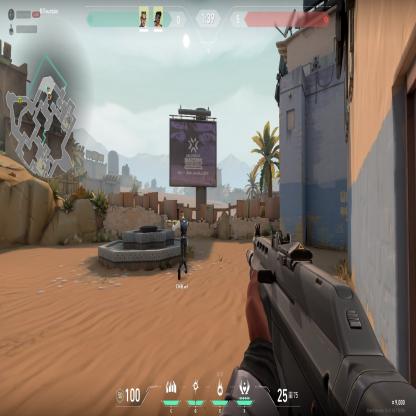
Label: teammate